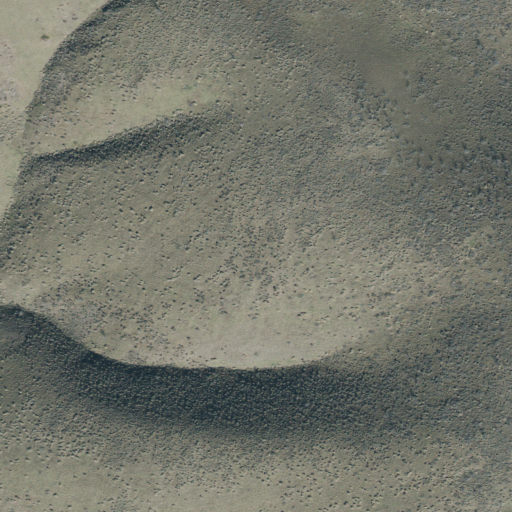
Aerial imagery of ridge(s) in Utah named Middle Ridge containing only shrub